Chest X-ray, PA view. Patient: 29 years old, sex F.
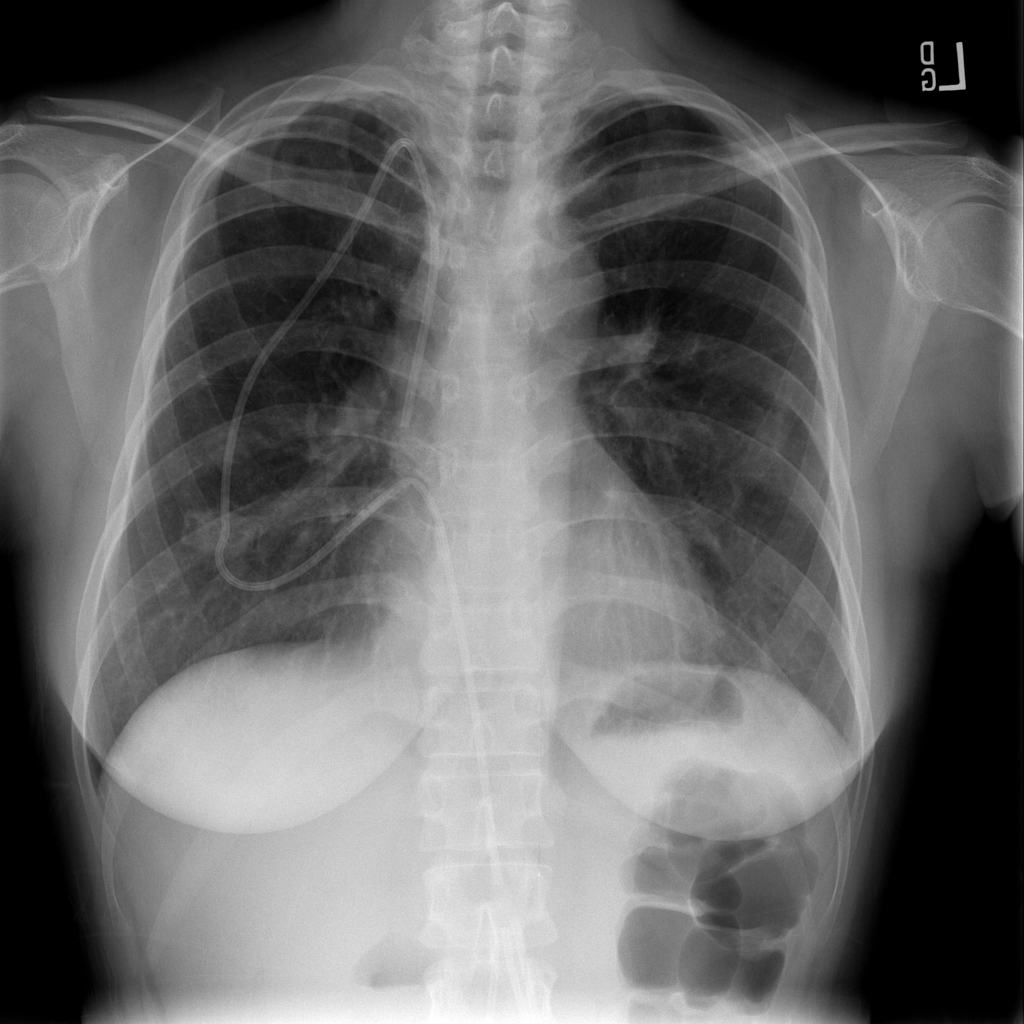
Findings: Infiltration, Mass